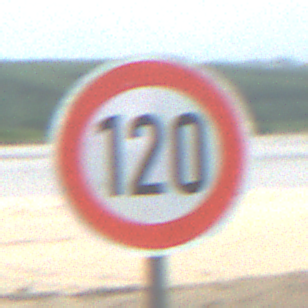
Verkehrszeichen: Geschwindigkeit120
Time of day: Midday
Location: Roofed (Beach)
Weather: Overcast
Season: NotSpecified
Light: Natural